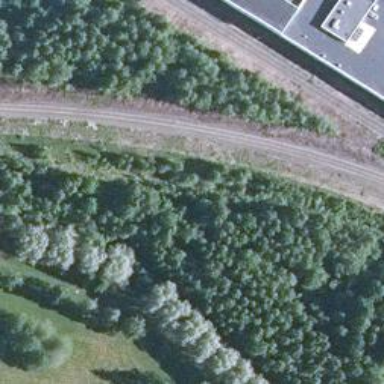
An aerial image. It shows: Continuous rail track.